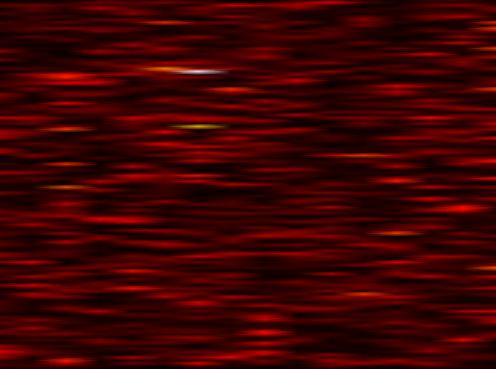
Label: FBMC